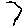
Label: hexagon